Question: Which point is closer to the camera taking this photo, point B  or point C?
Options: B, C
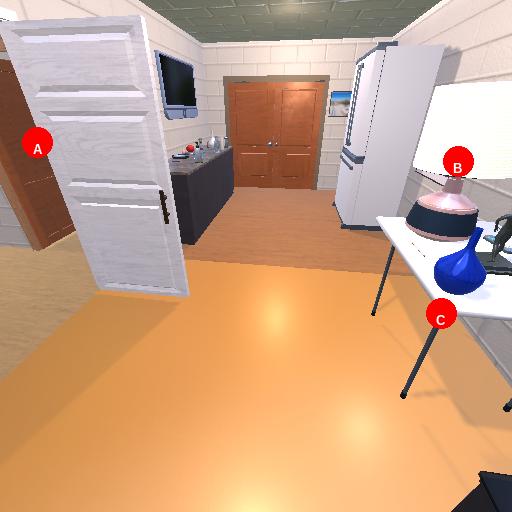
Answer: B